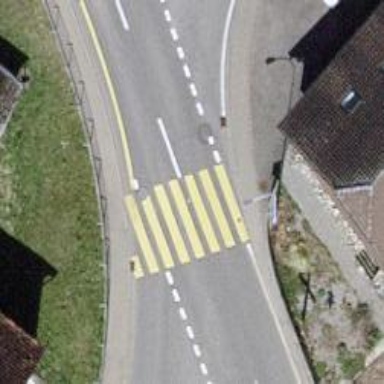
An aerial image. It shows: Pedestrian crossing with zebra markings on the footway.